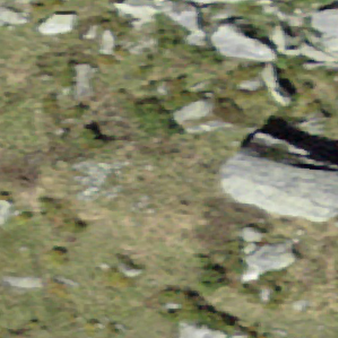
Label: bouldering_area